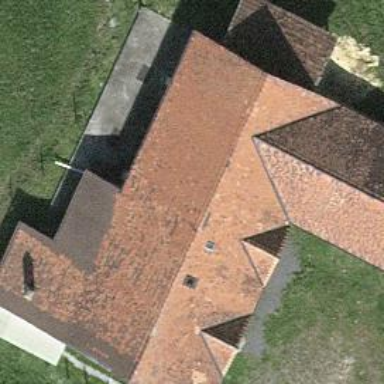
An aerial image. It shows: Barn.